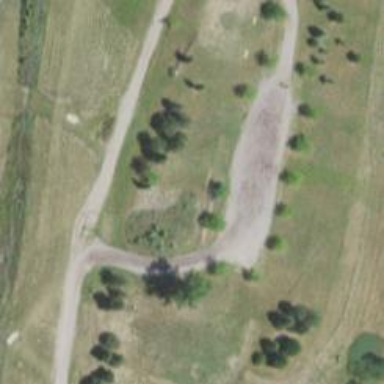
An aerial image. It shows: Disc golf basket.